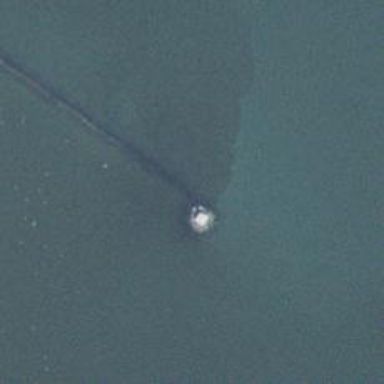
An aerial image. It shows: Breakwater structure.